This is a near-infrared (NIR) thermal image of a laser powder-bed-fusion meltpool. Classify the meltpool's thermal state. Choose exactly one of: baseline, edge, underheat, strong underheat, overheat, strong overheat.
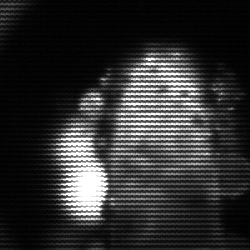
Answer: strong underheat